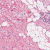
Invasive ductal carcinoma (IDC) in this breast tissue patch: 0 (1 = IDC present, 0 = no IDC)